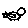
Label: bird